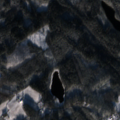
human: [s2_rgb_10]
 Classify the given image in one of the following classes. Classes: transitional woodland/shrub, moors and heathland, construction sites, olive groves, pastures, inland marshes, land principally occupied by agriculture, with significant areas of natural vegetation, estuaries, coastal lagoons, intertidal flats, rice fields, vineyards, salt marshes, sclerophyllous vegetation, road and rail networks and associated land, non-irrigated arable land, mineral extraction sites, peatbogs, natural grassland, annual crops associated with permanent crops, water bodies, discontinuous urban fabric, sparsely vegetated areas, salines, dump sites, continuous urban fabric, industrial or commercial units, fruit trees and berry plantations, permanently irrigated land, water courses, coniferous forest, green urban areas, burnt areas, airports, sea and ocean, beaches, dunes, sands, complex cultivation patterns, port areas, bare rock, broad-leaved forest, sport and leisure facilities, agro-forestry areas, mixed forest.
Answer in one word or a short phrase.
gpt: non-irrigated arable land, land principally occupied by agriculture, with significant areas of natural vegetation, coniferous forest, mixed forest